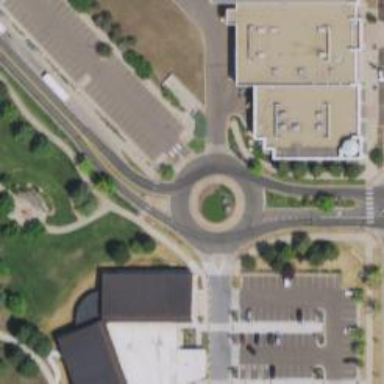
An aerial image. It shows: Unclassified road featuring roundabout.